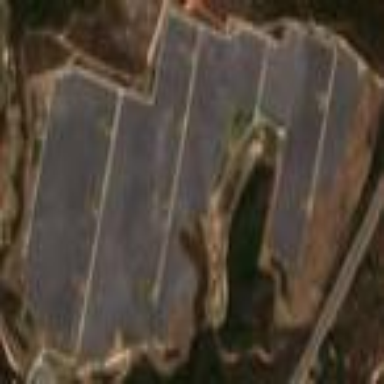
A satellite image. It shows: Solar power plant enclosed by fence. The plant generates electricity using photovoltaic technology.